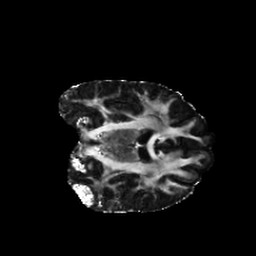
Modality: FA
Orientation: coronal
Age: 23
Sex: female
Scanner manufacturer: siemens
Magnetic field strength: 6.98 T
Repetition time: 7.776 s
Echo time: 0.076 s